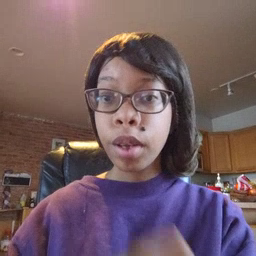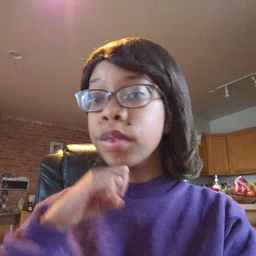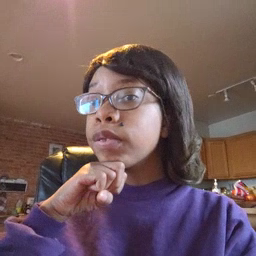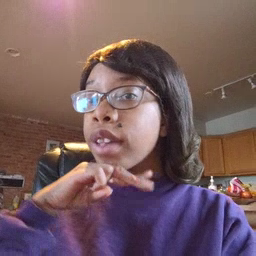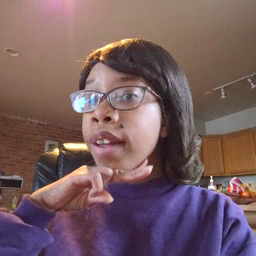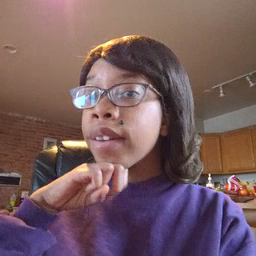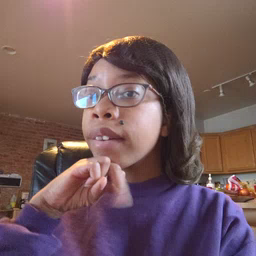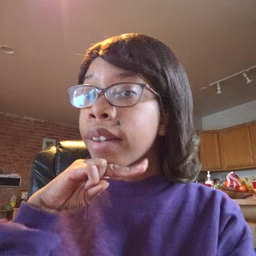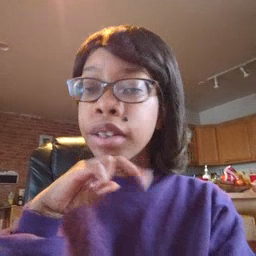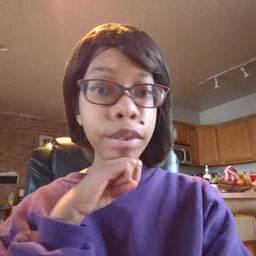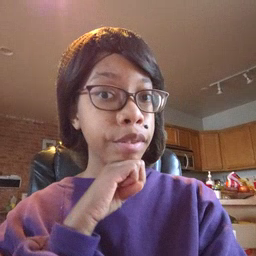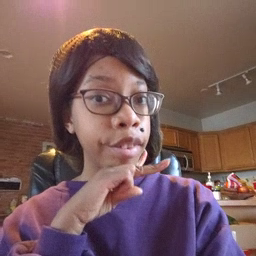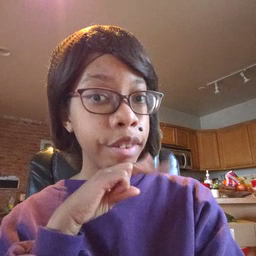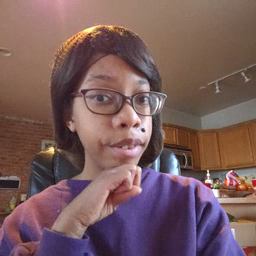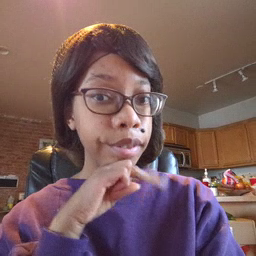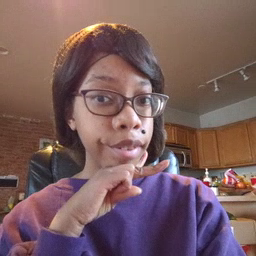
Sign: frog